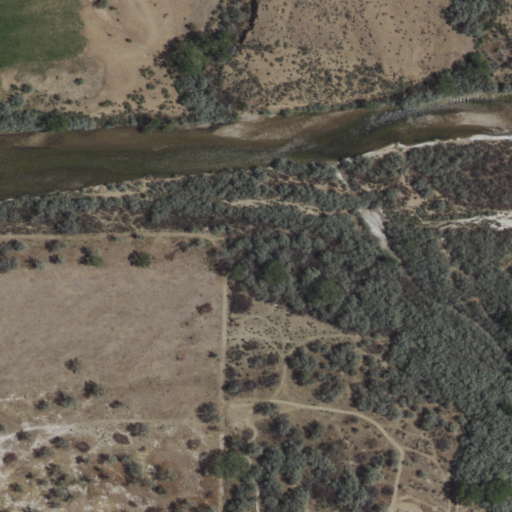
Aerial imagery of valley in New Mexico named Muñoz Canyon containing shrub, woody wetlands, herbaceous wetlands, open water, pasture, and grassland